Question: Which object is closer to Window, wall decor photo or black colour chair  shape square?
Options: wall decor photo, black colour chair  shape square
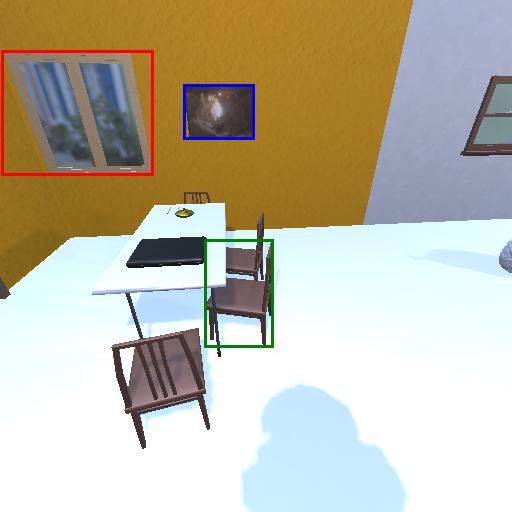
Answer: wall decor photo